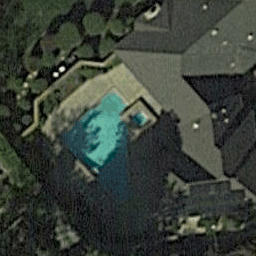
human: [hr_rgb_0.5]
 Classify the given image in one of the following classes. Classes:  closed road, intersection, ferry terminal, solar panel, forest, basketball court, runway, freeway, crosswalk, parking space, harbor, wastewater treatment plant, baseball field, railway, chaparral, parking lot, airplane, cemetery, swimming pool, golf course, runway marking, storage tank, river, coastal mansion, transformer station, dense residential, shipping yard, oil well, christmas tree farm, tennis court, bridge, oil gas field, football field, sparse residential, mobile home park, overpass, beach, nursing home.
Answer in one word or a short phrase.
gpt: swimming pool